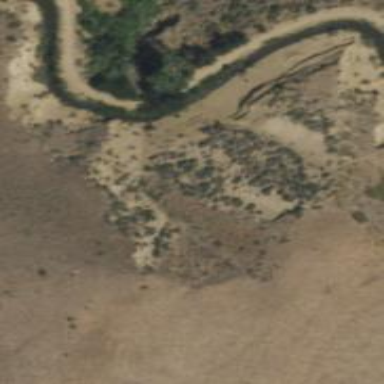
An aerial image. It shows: Sandy area in nature.